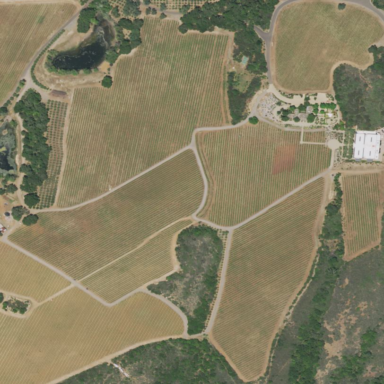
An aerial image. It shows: Olive tree orchard.